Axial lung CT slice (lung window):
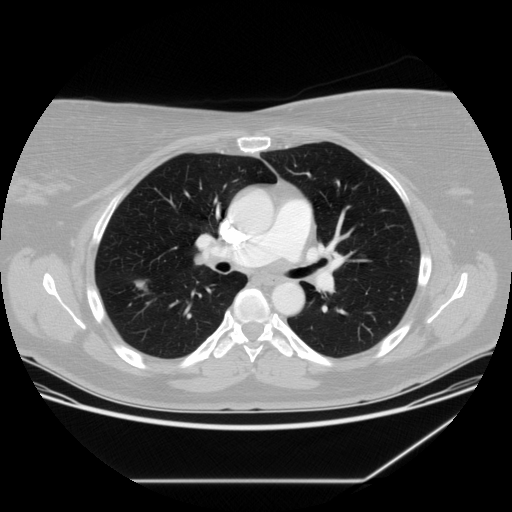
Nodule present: yes
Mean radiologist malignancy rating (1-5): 4.25